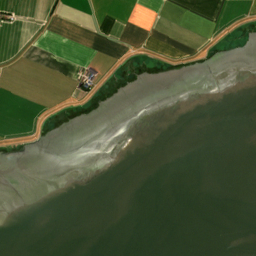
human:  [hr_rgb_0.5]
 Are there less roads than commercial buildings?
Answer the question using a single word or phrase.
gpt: no

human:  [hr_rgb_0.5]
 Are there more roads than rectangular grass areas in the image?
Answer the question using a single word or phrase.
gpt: yes

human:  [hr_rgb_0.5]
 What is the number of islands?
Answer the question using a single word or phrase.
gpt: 1

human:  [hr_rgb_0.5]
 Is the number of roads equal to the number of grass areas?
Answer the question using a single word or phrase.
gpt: no

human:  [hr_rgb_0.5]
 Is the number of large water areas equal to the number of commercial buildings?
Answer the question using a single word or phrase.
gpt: no

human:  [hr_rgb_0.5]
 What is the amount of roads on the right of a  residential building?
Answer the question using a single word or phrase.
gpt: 15

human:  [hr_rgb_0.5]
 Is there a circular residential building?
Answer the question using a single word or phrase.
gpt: yes

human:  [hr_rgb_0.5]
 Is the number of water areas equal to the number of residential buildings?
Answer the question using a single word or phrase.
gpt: no

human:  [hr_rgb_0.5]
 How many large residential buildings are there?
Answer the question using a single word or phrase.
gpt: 0

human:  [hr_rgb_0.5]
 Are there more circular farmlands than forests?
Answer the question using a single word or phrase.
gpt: no

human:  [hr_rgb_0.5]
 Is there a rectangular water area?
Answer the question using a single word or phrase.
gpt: yes

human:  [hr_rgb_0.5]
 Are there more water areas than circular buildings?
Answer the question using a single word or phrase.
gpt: yes

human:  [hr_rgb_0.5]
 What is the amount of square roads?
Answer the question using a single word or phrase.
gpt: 0

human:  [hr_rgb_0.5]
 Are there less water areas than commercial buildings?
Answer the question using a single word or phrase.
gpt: no

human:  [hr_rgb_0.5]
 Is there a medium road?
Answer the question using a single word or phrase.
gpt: no

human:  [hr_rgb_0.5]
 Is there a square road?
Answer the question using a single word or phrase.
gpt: no

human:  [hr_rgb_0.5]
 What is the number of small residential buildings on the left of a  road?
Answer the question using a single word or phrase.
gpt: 7

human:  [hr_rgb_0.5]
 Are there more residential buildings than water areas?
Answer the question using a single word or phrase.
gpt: yes

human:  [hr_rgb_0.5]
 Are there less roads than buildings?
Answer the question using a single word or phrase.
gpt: no

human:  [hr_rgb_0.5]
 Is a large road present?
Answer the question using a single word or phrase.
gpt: no

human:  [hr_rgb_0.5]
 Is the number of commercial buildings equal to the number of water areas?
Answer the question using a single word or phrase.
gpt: no

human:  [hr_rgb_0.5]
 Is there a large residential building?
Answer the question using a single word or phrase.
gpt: no

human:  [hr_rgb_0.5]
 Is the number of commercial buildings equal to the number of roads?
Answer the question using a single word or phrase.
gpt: no

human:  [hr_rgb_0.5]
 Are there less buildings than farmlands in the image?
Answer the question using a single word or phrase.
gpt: no

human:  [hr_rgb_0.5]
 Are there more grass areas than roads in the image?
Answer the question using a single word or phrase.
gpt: no

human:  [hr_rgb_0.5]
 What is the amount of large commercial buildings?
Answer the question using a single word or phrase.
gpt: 0

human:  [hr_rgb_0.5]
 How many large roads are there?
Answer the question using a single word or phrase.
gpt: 0

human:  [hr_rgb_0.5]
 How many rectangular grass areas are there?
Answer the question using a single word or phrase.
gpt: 0

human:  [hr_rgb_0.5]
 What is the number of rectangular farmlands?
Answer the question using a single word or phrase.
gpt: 0

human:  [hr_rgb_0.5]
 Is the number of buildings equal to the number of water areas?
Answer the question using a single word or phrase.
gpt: no

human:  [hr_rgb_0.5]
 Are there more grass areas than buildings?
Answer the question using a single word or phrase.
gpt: yes

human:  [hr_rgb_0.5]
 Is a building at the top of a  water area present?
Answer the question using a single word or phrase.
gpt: yes

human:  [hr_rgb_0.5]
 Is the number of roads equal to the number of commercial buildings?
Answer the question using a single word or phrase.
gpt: no

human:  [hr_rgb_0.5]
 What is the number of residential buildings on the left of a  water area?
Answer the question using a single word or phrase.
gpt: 10

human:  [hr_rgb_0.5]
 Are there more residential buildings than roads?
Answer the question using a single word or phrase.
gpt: no

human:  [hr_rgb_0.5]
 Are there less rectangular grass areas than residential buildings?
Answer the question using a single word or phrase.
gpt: yes